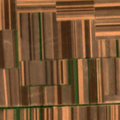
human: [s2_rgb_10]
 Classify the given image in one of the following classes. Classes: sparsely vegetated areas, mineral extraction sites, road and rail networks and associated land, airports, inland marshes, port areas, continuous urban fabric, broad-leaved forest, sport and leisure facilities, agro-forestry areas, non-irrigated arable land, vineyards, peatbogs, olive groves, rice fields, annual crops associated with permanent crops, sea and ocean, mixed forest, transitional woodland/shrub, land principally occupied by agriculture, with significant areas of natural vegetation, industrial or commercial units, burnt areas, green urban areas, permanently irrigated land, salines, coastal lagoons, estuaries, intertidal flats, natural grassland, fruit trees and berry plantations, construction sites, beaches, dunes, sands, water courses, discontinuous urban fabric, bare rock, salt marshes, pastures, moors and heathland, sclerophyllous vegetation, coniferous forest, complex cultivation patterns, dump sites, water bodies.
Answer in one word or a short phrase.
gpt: non-irrigated arable land